【题型】选择题　【知识点】函数　【难度】easy
下列说法中不正确的是 (\quad)

A. 正弦函数、余弦函数的定义域是 $\mathbf{R}$，值域是 $[-1,1]$

B. 余弦函数当且仅当 $x=2k\pi (k\in \mathbf{Z})$ 时，取得最大值 1

C. 余弦函数在 $\left[2k\pi +\frac{\pi }{2},2k\pi +\frac{3\pi }{2}\right](k\in \mathbf{Z})$ 上都是严格减函数

D. 余弦函数在 $[2k\pi -\pi ,2k\pi ](k\in \mathbf{Z})$ 上都是严格增函数
【解答】
% 答案部分
【答案】C

% 分析部分
【分析】借助于余弦函数的图像，对四个选项一一验证.

% 详解部分
【详解】

对于 A：因为正弦函数、余弦函数的定义域是 $\mathbf{R}$，且均有最大值 1 和最小值-1，故 A 正确；

对于 B：由图像可知，当 $x=2k\pi (k\in \mathbf{Z})$ 时，都有 $\cos x=1$ 取得最大值，所以余弦函数当且仅当 $x=2k\pi (k\in \mathbf{Z})$ 时，取得最大值 1，故 B 正确；

对于 C：余弦函数在 $\left[2k\pi +\frac{\pi }{2},2k\pi +\pi \right](k\in \mathbf{Z})$ 上单调递减，在 $\left[2k\pi +\pi ,2k\pi +\frac{3\pi }{2}\right](k\in \mathbf{Z})$ 上单调递增，故 C 错误；

对于 D：由图像可知，余弦函数在 $[2k\pi -\pi ,2k\pi ](k\in \mathbf{Z})$ 上都是严格增函数，故 D 正确.

故选：C

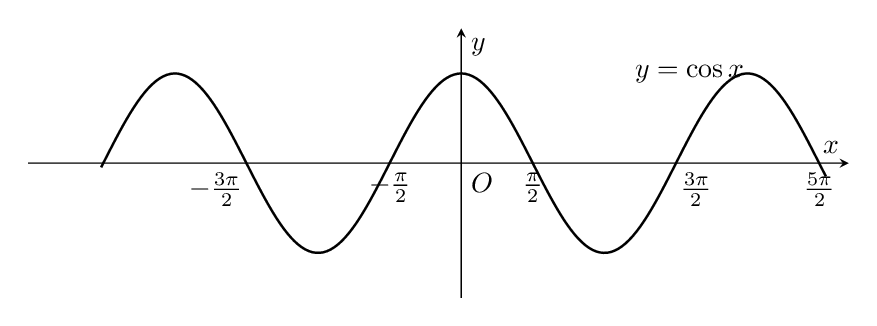